Interaction volume radius: 5 \u00c5
Interaction volume height: 45 \u00c5
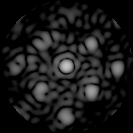
Disorder parameter: 0.2909